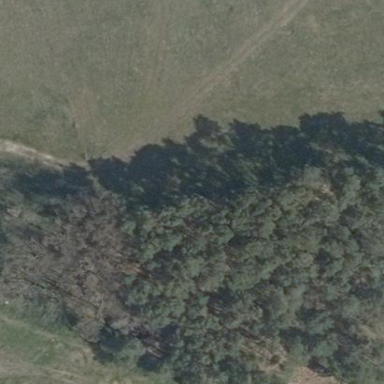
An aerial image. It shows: Forest area.